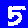
Digit: 5